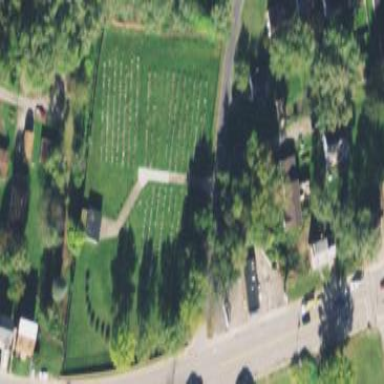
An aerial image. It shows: Cemetery.